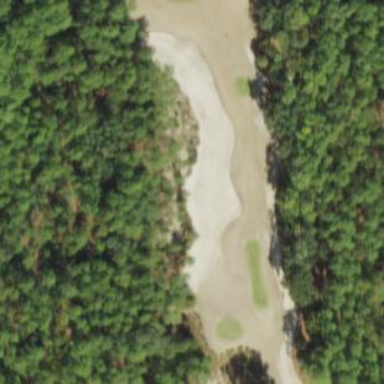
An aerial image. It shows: Sand bunker on golf course.